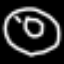
Label: donut